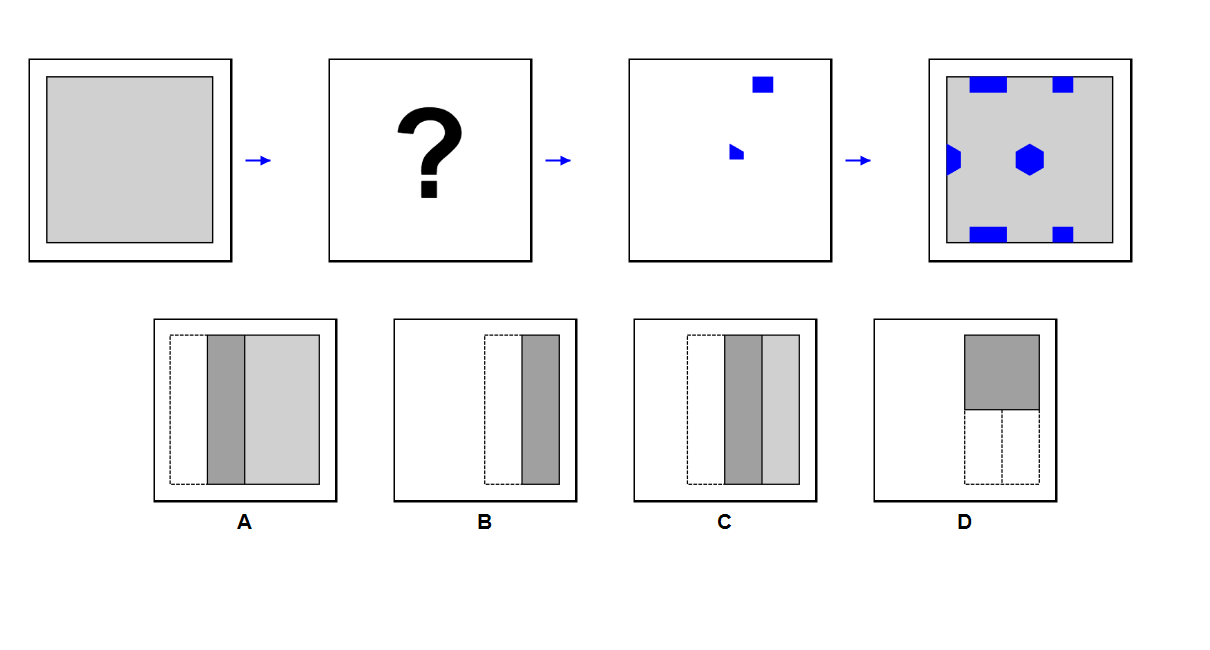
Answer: B